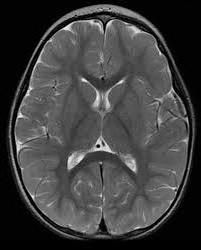
Label: notumor